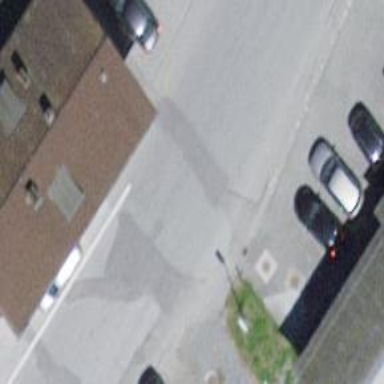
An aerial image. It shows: Residential road with asphalt surface and no sidewalk.